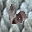
Label: 6